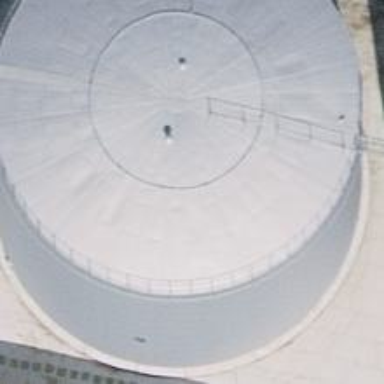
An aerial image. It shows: Storage tank building.